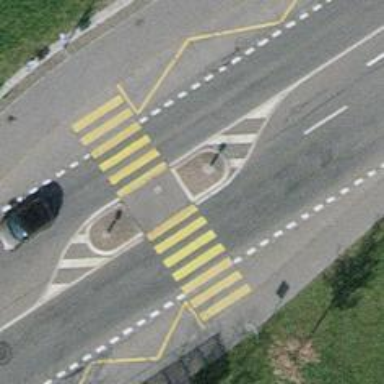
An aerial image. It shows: Marked road crossing with pedestrian island.